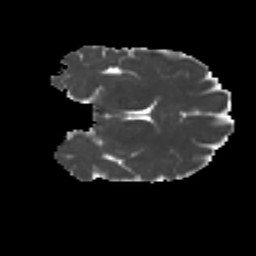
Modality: MD
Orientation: coronal
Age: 26
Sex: female
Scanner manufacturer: ge
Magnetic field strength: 3 T
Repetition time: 7.8 s
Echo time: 0.0606 s